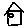
Label: house